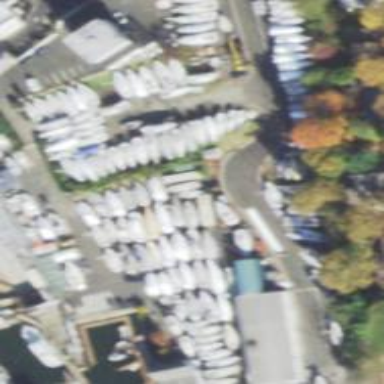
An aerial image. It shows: Boatyard along the waterway.